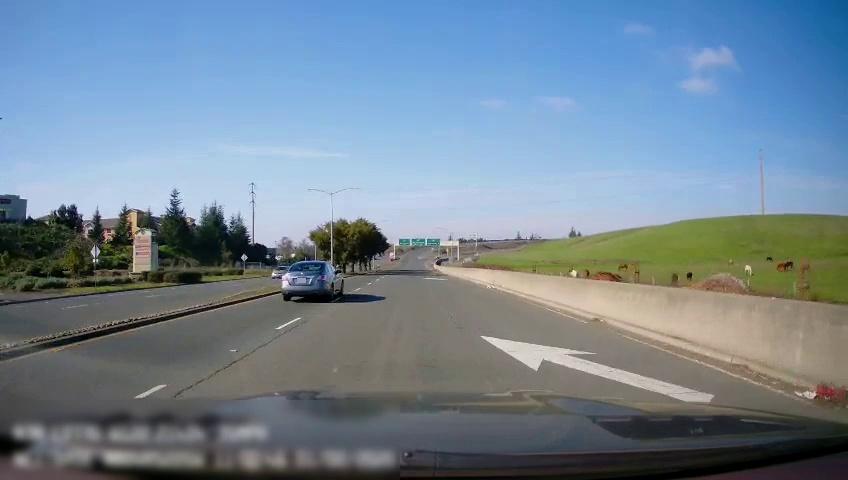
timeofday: Day
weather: Sunny
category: Drivable Space
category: Drivable Space
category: Vehicles | Car
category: Vehicles | Car
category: Lanes | Current Lane
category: Lanes | Alternate Lane
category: Lanes | Current Lane
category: Lanes | Opposite Lane
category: Lanes | Opposite Lane
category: Traffic | Signs
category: Traffic | Signs
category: Traffic | Signs